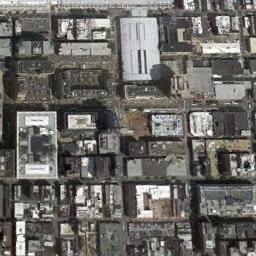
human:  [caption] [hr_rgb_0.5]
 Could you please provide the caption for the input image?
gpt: There are many dense tall buildings and several roads and many trees in a business district .

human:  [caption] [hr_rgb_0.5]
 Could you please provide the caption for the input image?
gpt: Buildings vary in size and height .

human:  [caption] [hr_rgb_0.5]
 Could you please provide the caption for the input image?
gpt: A dense commercial area has lots of buildings and some roads go through the commercial area .

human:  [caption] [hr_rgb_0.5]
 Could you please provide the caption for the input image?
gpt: The commercial area is consist of many buildings .

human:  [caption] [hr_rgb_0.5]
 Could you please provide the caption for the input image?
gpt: There are many buildings on a dense commercial area .